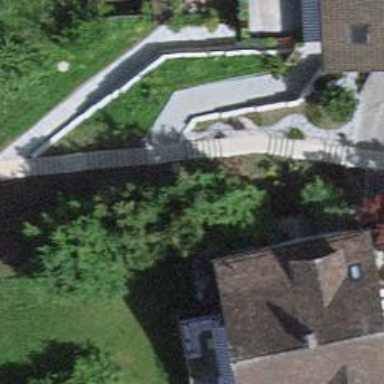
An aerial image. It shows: Road with steps.